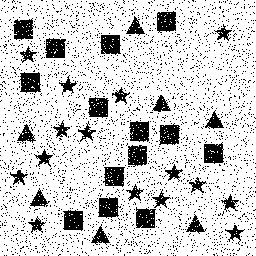
Squares: 14
Triangles: 7
Stars: 15
Total shapes: 36